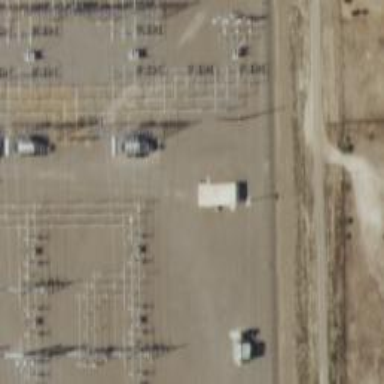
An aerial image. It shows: Switch used for power control.